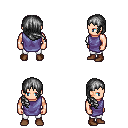
a pixel art fantasy rpg character, male body template, human, light skin, chain tabard jacket, white pants, gray right-swept hairstyle, brown shoes, four views (front, back, left, right), 2x2 character sprite sheet, small pixel art, hard edges, no anti-aliasing